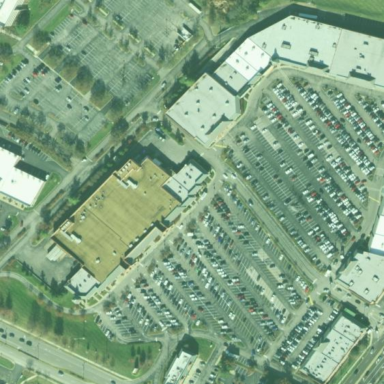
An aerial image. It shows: Retail area.